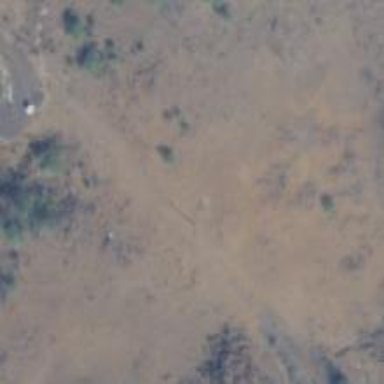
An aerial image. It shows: Power pole.